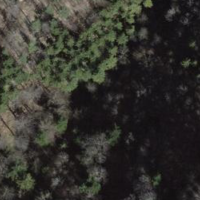
EUNIS habitat code: 41
Species observed at this site:
Asplenium scolopendrium